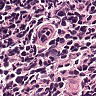
Metastatic tissue present: no